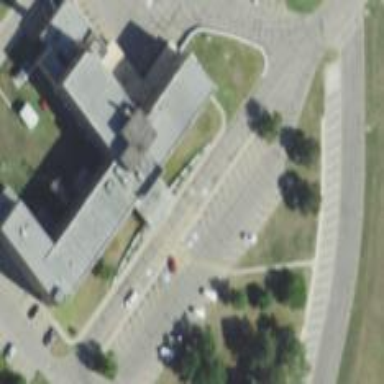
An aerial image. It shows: Hospital building.